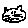
Label: cat